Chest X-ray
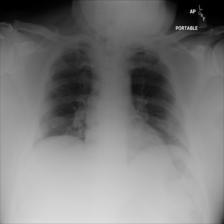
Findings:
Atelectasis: negative
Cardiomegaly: negative
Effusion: negative
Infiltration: negative
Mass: negative
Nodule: negative
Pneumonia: negative
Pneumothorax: negative
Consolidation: negative
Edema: negative
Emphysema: negative
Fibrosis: negative
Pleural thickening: negative
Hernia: negative